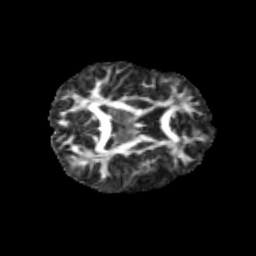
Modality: FA
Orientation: axial
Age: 12
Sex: male
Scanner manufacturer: siemens
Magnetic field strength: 3 T
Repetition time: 3.8 s
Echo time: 0.07 s